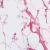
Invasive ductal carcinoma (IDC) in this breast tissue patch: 0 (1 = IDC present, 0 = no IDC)